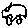
Label: car